Question: I'm trying to convert a 'byte array' into 'hexadecimal' value using <URL> class.
'''
long hexValue = 0X780B13436587;
byte[] byteArray = BitConverter.GetBytes ( hexValue );
string hexResult = BitConverter.ToString ( byteArray );
'''
now if I execute the above code line by line, this is what I see

I thought string would be same as (i.e. 780B13436587h) but what I get is different, am I missing something, correct me if I'm wrong.
Thanks!
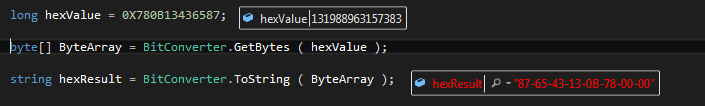
Answer: Endianness.
'BitConverter' uses CPU-endianness, which for most people means: little-endian. When write numbers, we tend to write big-endian (broadly speaking: you write the thousands, then hundreds, then tens, then the digits). For a CPU, big-endian means that the most-significant byte is and the least-significant byte is . However, unless you're using an Itanium, your CPU is probably little-endian, which means that the most-significant byte is , and the least-significant byte is . The CPU is implemented such that this unless you are peeking inside raw memory - it will ensure that numeric and binary arithmetic still works the way you expect. However, 'BitConverter' by peeking inside raw memory - hence you see the reversed data.
If you want the value in big-endian format, then you'll need to:
- - 'BitConverter.IsLittleEndian''true'- -